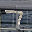
Label: 7